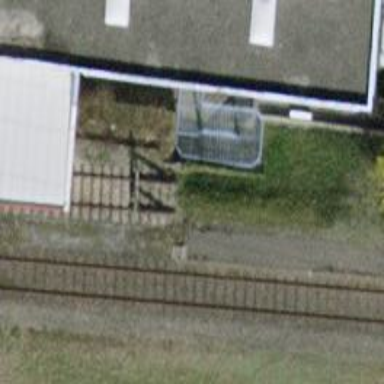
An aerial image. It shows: Railway buffer stop.